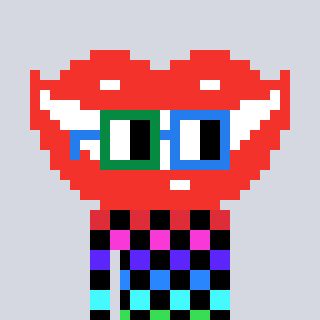
a pixel art character with square green and blue glasses, a smile-shaped head and a orange-colored body on a cool background